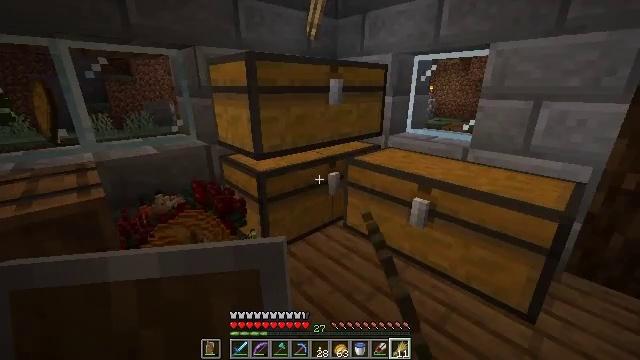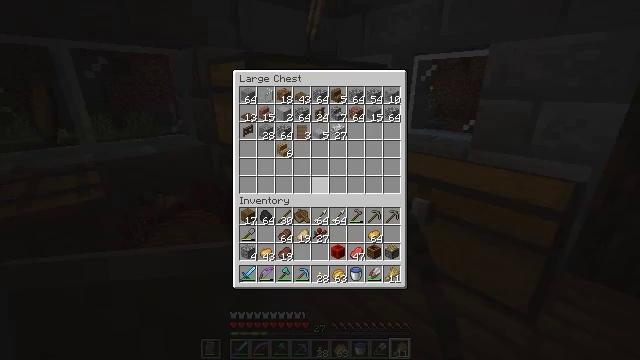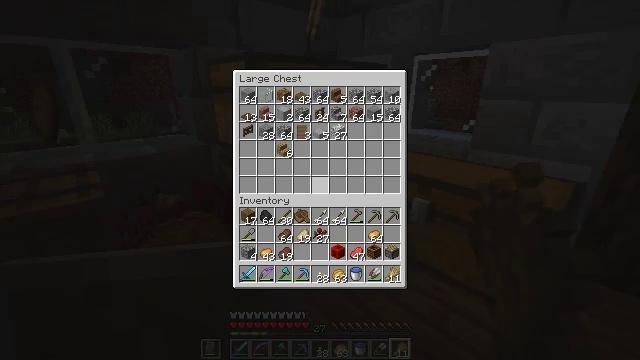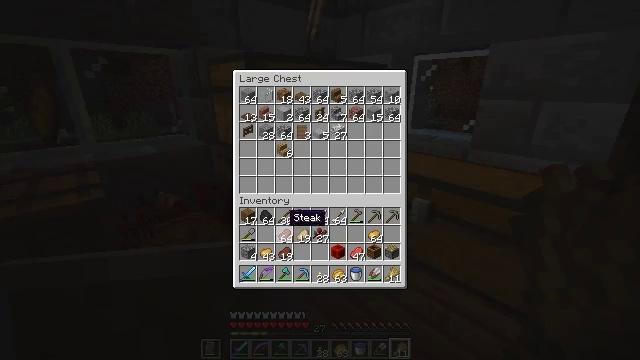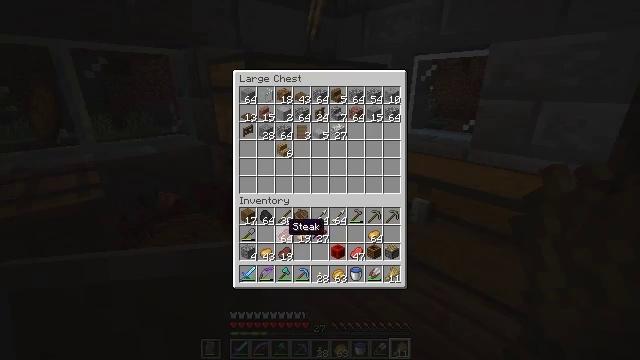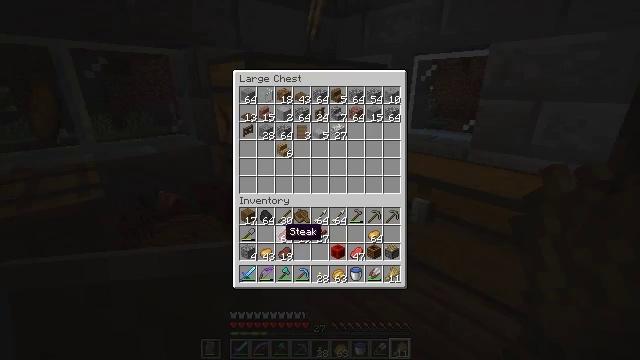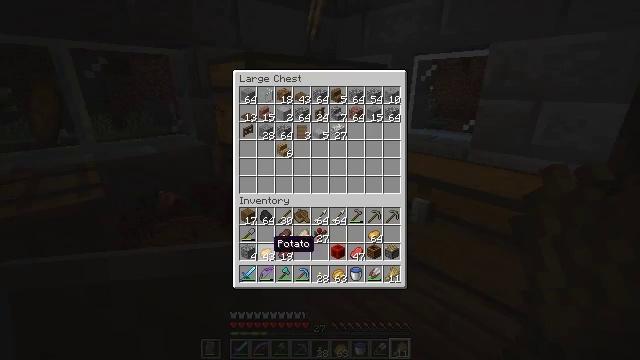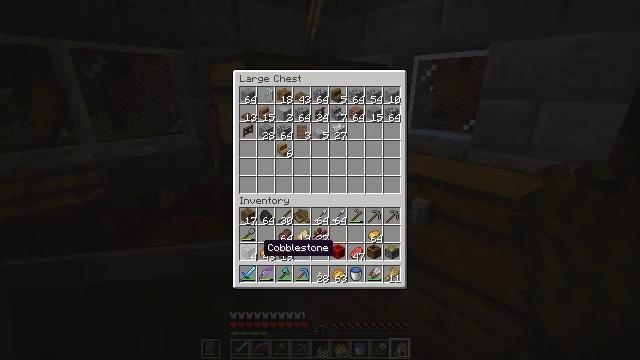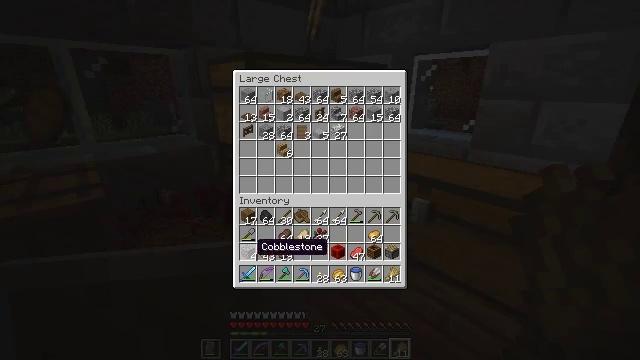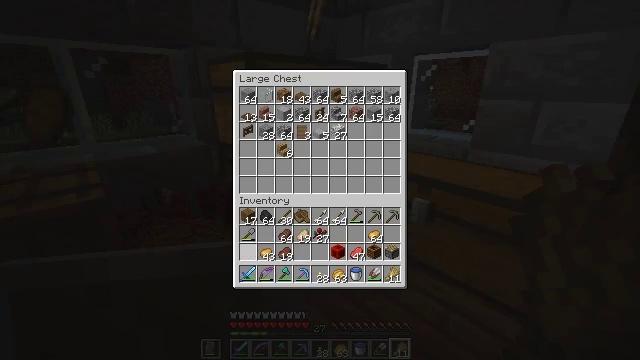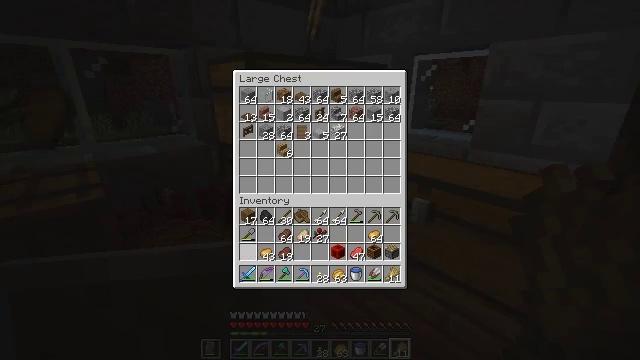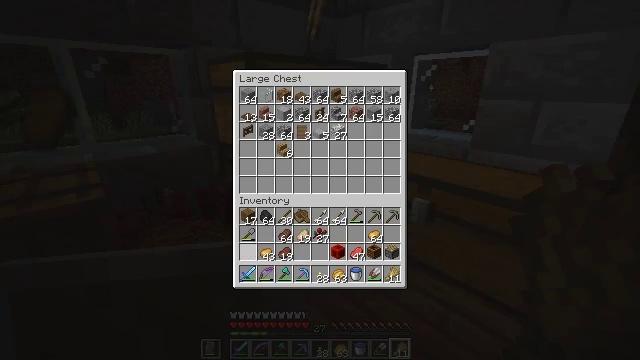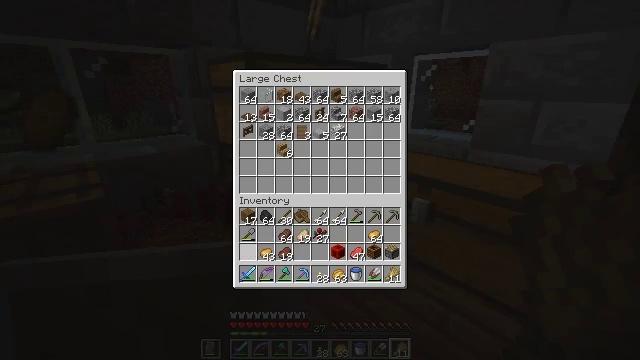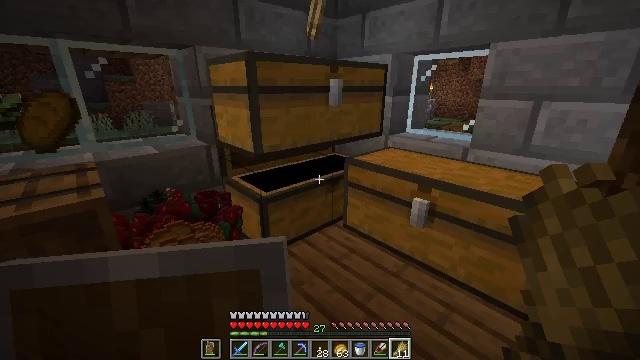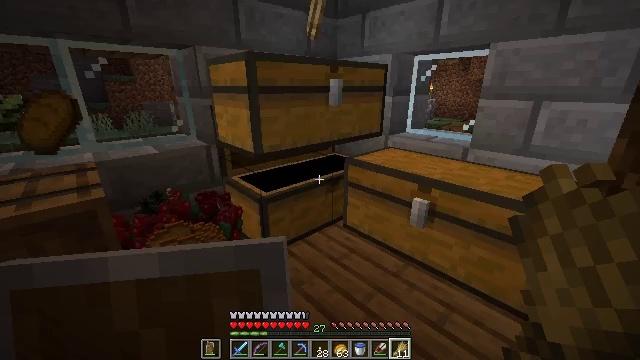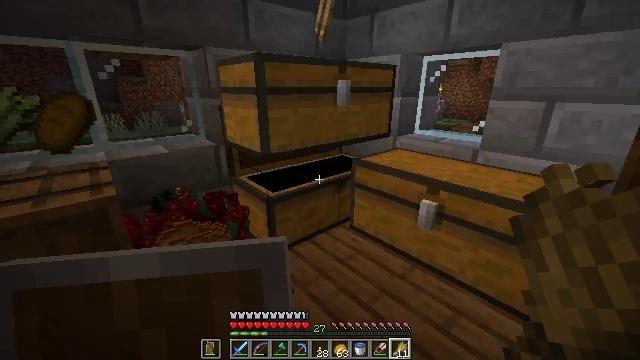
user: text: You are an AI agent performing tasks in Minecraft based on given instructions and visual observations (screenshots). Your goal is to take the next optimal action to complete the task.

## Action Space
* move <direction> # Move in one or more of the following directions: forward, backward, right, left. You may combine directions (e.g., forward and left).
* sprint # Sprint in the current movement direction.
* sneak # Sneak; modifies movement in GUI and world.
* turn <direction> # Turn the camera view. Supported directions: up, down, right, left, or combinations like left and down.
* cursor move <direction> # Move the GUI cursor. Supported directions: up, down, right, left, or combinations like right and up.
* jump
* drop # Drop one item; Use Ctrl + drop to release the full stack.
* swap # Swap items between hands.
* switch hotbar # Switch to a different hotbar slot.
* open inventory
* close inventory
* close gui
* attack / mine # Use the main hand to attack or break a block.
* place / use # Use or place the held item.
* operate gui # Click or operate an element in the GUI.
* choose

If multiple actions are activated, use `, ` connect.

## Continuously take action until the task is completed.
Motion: motion action
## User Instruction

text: Craft a barrel using the crafting table.
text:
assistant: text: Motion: open gui
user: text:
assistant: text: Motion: no_op
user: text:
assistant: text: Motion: sneak, cursor move left and down
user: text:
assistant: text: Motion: sneak, cursor move down
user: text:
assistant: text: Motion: sneak
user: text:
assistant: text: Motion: sneak, cursor move left and down
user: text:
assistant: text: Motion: sneak, cursor move left
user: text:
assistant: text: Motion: sneak
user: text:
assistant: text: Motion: sneak, operate gui
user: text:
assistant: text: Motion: sneak, operate gui
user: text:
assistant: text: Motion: sneak
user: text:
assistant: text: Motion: sneak
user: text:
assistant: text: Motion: no_op
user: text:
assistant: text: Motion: close gui
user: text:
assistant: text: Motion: turn left
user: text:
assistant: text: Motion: turn left
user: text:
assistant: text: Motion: turn left
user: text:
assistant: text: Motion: turn left and up
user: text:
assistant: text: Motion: turn left
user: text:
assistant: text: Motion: no_op
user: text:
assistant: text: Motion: turn right and down
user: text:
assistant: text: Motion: turn right
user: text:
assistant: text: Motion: turn left and down
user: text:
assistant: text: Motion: turn right and up
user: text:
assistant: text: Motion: turn right and up
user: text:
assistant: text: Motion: use / place
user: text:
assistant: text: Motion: use / place
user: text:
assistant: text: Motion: no_op
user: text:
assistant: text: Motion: no_op
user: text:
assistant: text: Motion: no_op